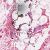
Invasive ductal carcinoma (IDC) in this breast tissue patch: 0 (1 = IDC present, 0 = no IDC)